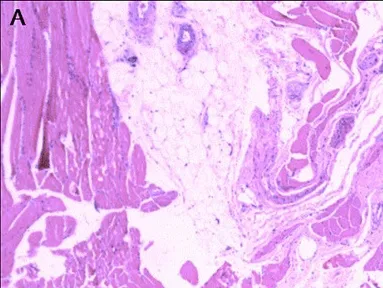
(A): left forearm biopsy, HE x 100.
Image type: pathology (h&e)